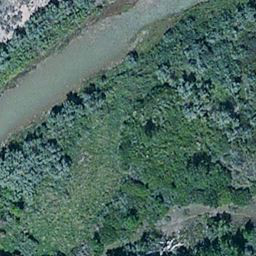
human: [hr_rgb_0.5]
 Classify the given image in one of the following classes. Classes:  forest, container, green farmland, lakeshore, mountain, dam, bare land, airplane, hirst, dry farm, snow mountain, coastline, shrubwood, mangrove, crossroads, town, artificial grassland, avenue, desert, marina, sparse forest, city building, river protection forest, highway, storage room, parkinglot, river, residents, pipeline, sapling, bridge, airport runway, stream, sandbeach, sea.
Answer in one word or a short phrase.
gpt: river